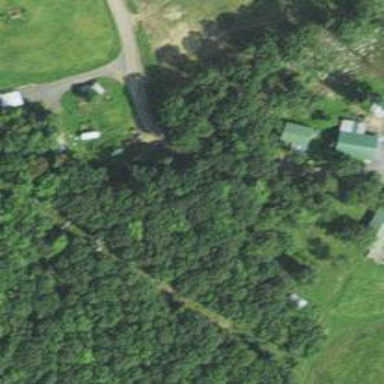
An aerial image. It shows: Driveway.